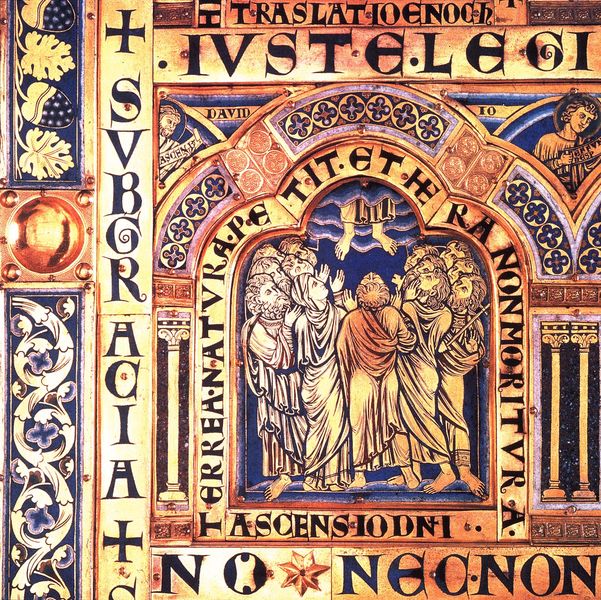
Titel: Klosterneuburger Altar
Künstler: Nikolaus von Verdun
Standort: Klosterneuburg, Augustinerchorherren-Stiftskirche Unserer Lieben Frau (EU - D)
Schlagwörter: blau, gemälde, gott, himmel, wolken, gelb, menschen, blumen, männer, orange, säule, säulen, rot, ornament, bibel, falten, rahmen, kirche, gewand, gold, gewänder, vater, kreis, rund, engel, ranken, beine, füße, schrift, bogen, inschrift, ornamente, faltenwurf, buch, kreuz, stern, übergang, seite, illustration, text, buchstaben, christus, jesus, jesus christus, edelstein, heilige, fresko, jünger, maria, david, anbetung, jenseits, email, himmelfahrt, latein, goldschmied, lateinisch, eichenlaub, apostel, evangeliar, goldschmiedearbeit, christi himmelfahrt, himmel wolke, 13, 12, 12. jahrhundert, laterin, zweölf, illuctration, 12 apostel